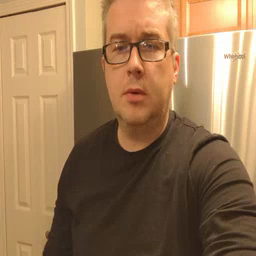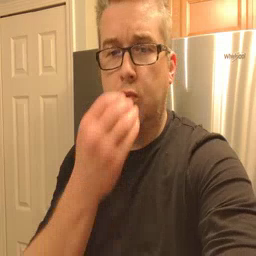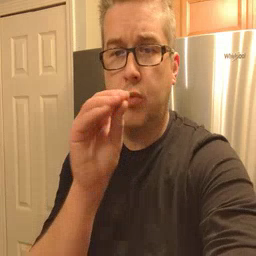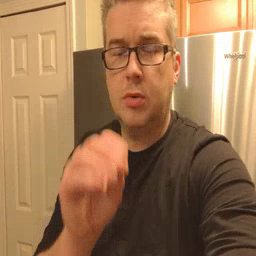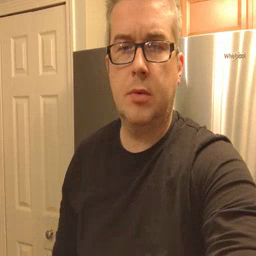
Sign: kiss